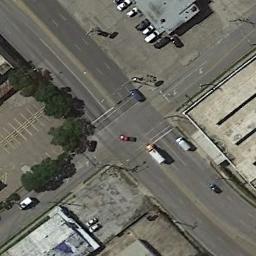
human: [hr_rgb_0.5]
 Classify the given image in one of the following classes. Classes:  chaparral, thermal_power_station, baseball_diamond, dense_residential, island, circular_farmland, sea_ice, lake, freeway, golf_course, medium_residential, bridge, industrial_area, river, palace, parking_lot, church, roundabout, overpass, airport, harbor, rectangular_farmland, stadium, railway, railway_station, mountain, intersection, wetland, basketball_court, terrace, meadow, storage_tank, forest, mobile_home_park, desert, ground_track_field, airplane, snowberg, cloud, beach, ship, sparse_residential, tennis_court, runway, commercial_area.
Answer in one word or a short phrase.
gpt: intersection